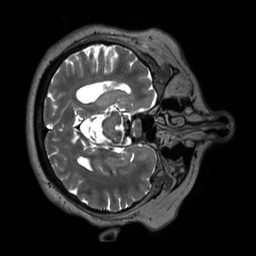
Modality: T2w
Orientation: axial
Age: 57
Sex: female
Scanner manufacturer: siemens
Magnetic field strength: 3 T
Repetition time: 3.2 s
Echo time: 0.412 s